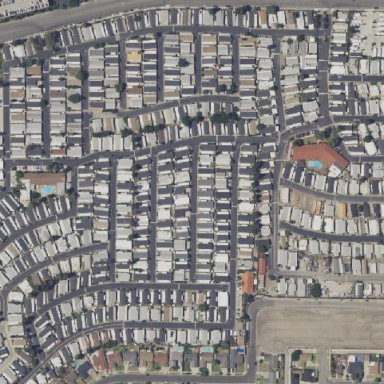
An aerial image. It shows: Residential area designated as trailer park.